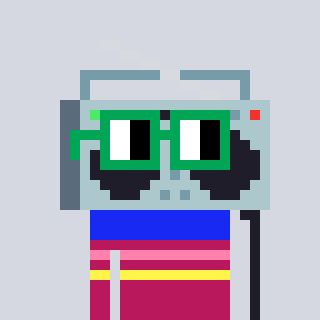
a pixel art character with square green glasses, a boombox-shaped head and a darkpink-colored body on a cool background